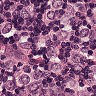
Metastatic tissue present: yes